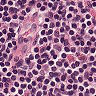
Metastatic tissue present: no